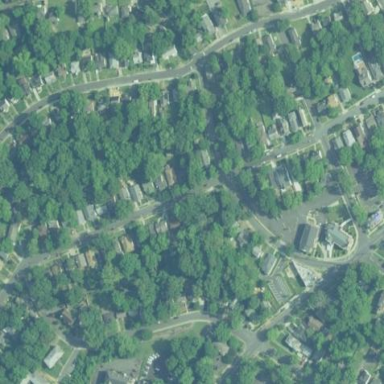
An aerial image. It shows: This residential area consists of single-family homes.